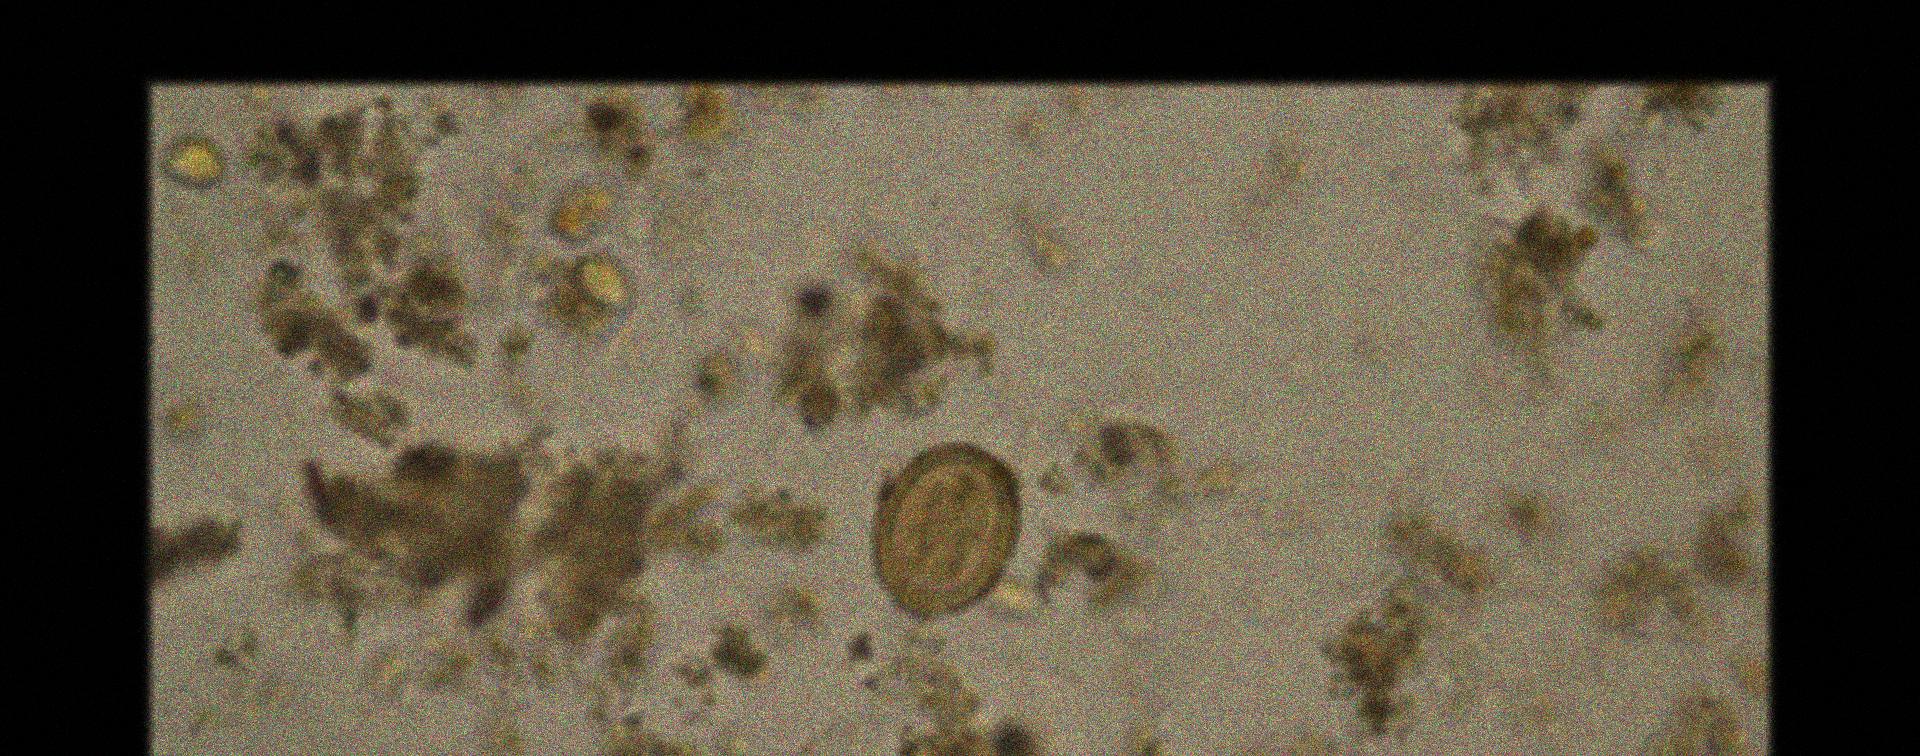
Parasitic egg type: Ascaris lumbricoides